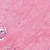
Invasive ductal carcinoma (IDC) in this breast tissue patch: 0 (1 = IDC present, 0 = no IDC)